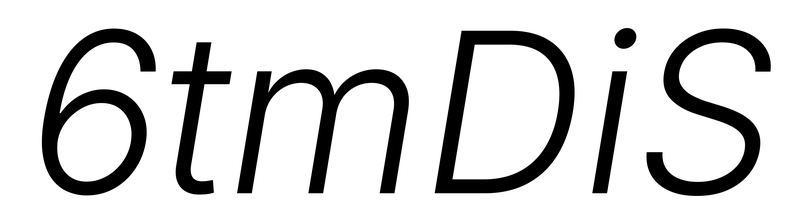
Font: Inter-Italic_Light_Italic